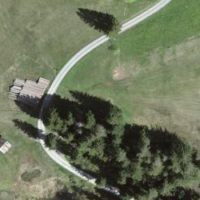
EUNIS habitat code: 43
Species observed at this site:
Vaccinium vitis-idaea
Cephalanthera rubra
Leucorrhinia dubia